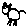
Label: cat